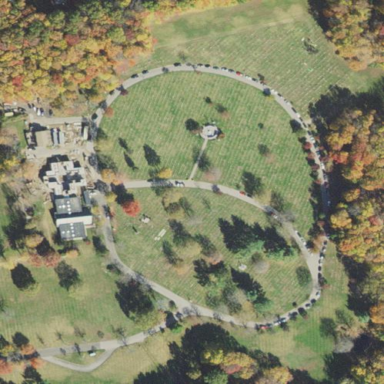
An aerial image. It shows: Graveyard.